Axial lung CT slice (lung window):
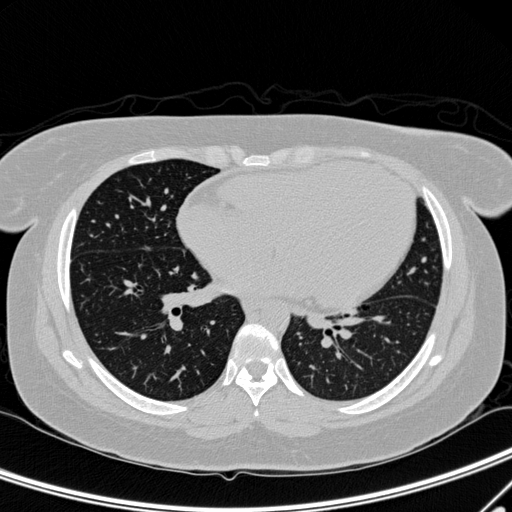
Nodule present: no